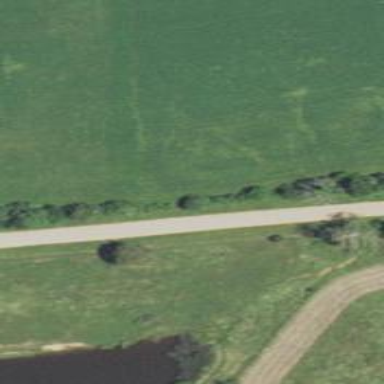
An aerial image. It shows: Unclassified road.